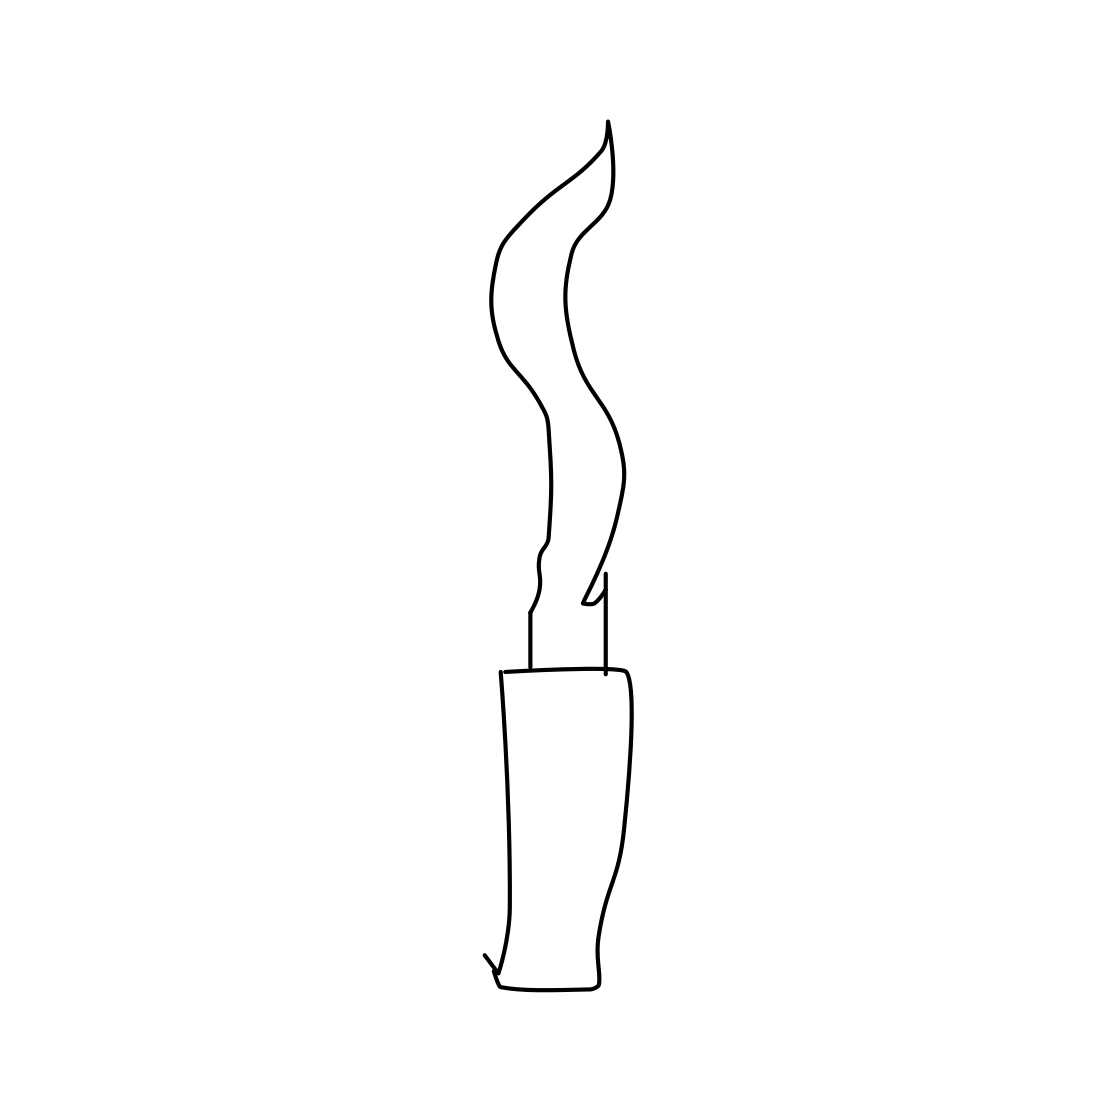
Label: knife